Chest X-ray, PA view. Patient: 60 years old, sex M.
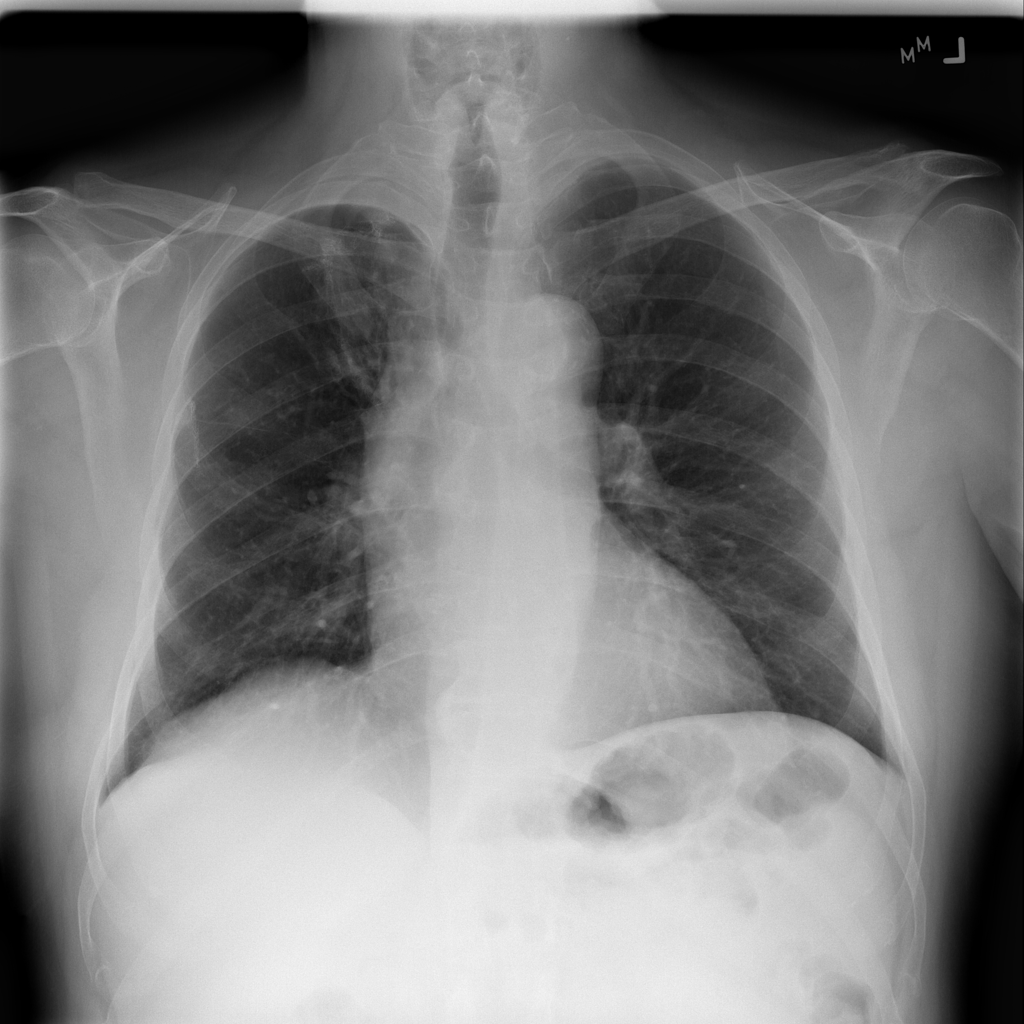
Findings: No Finding